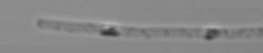
Label: Leptocylindrus